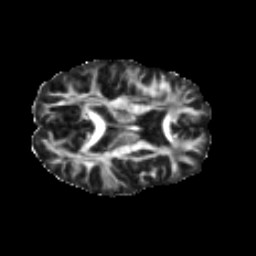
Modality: FA
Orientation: axial
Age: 35
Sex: female
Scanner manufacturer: ge
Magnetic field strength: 3 T
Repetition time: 7.8 s
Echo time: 0.0606 s